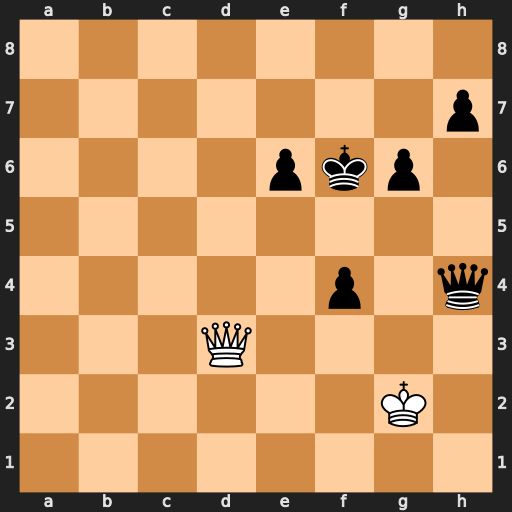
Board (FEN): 8/7p/4pkp1/8/5p1q/3Q4/6K1/8
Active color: w
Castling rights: -
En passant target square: -
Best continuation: Qd8+ Kf5 Qxh4